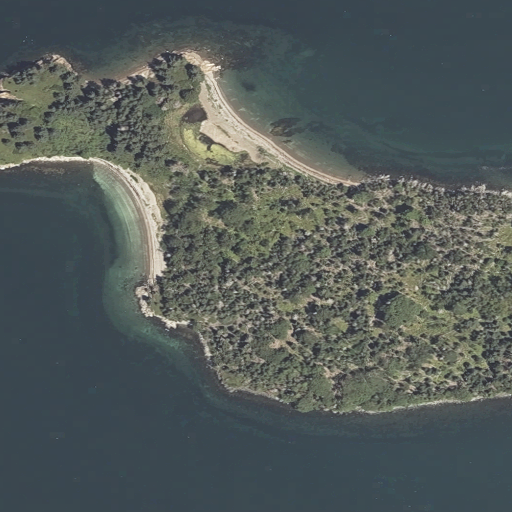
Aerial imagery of island in Maine named Burnt Island containing open water, evergreen forest, herbaceous wetlands, mixed forest, and barren land